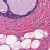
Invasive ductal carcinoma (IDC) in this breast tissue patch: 0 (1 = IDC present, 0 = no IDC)